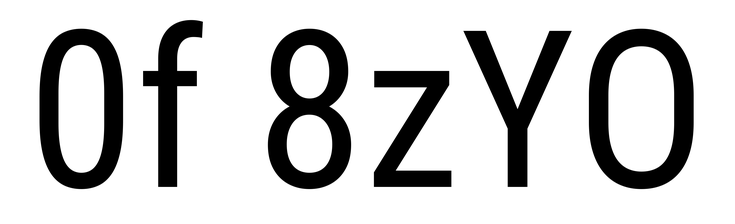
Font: Roboto_Condensed_Regular